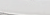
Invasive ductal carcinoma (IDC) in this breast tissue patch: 0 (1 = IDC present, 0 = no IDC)